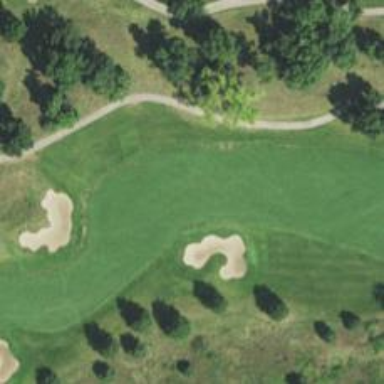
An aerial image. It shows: Golf hole.